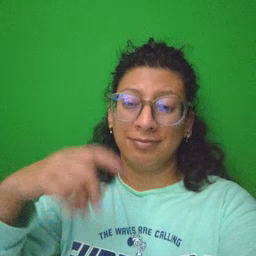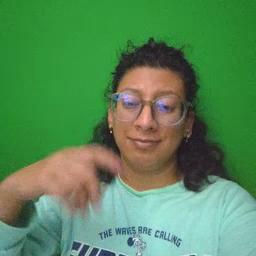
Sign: shower